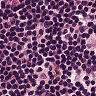
Metastatic tissue present: no